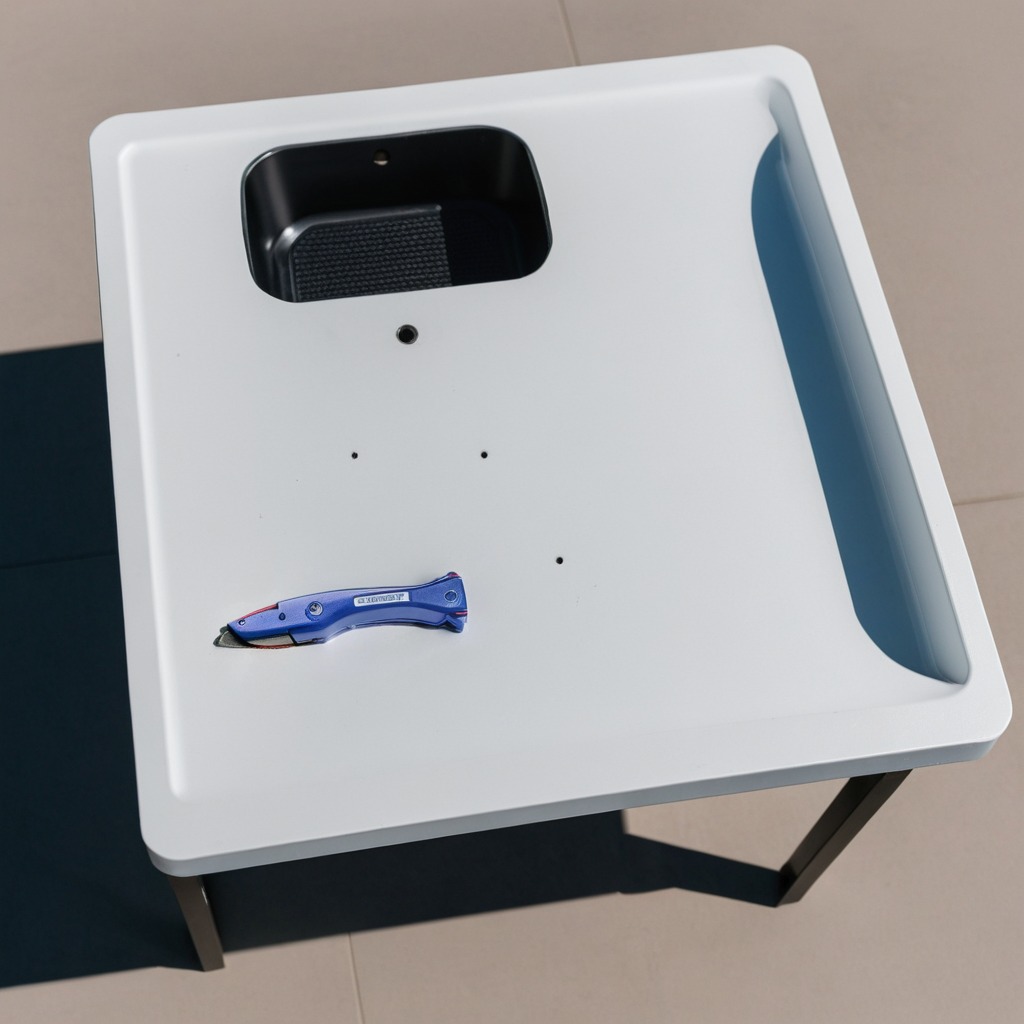
A utility knife is lying on the table.